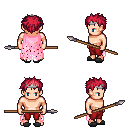
a pixel art fantasy rpg character, male body template, human, light skin, pink tattered cape, red pants, ruby red bedhead hairstyle, silver tiara, gray slippers, spear, four views (front, back, left, right), 2x2 character sprite sheet, small pixel art, hard edges, no anti-aliasing